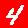
Digit: 4